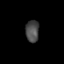
Tissue: prostate
Cell type: T cells
Senescence score: 0.3319
Nuclear area (px): 289
Mean DAPI intensity: 73.969